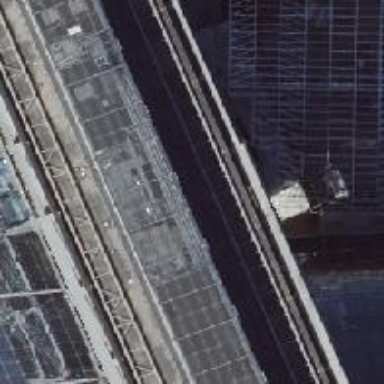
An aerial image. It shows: Close-up of railway platform edge.